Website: macys
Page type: customer-info-address
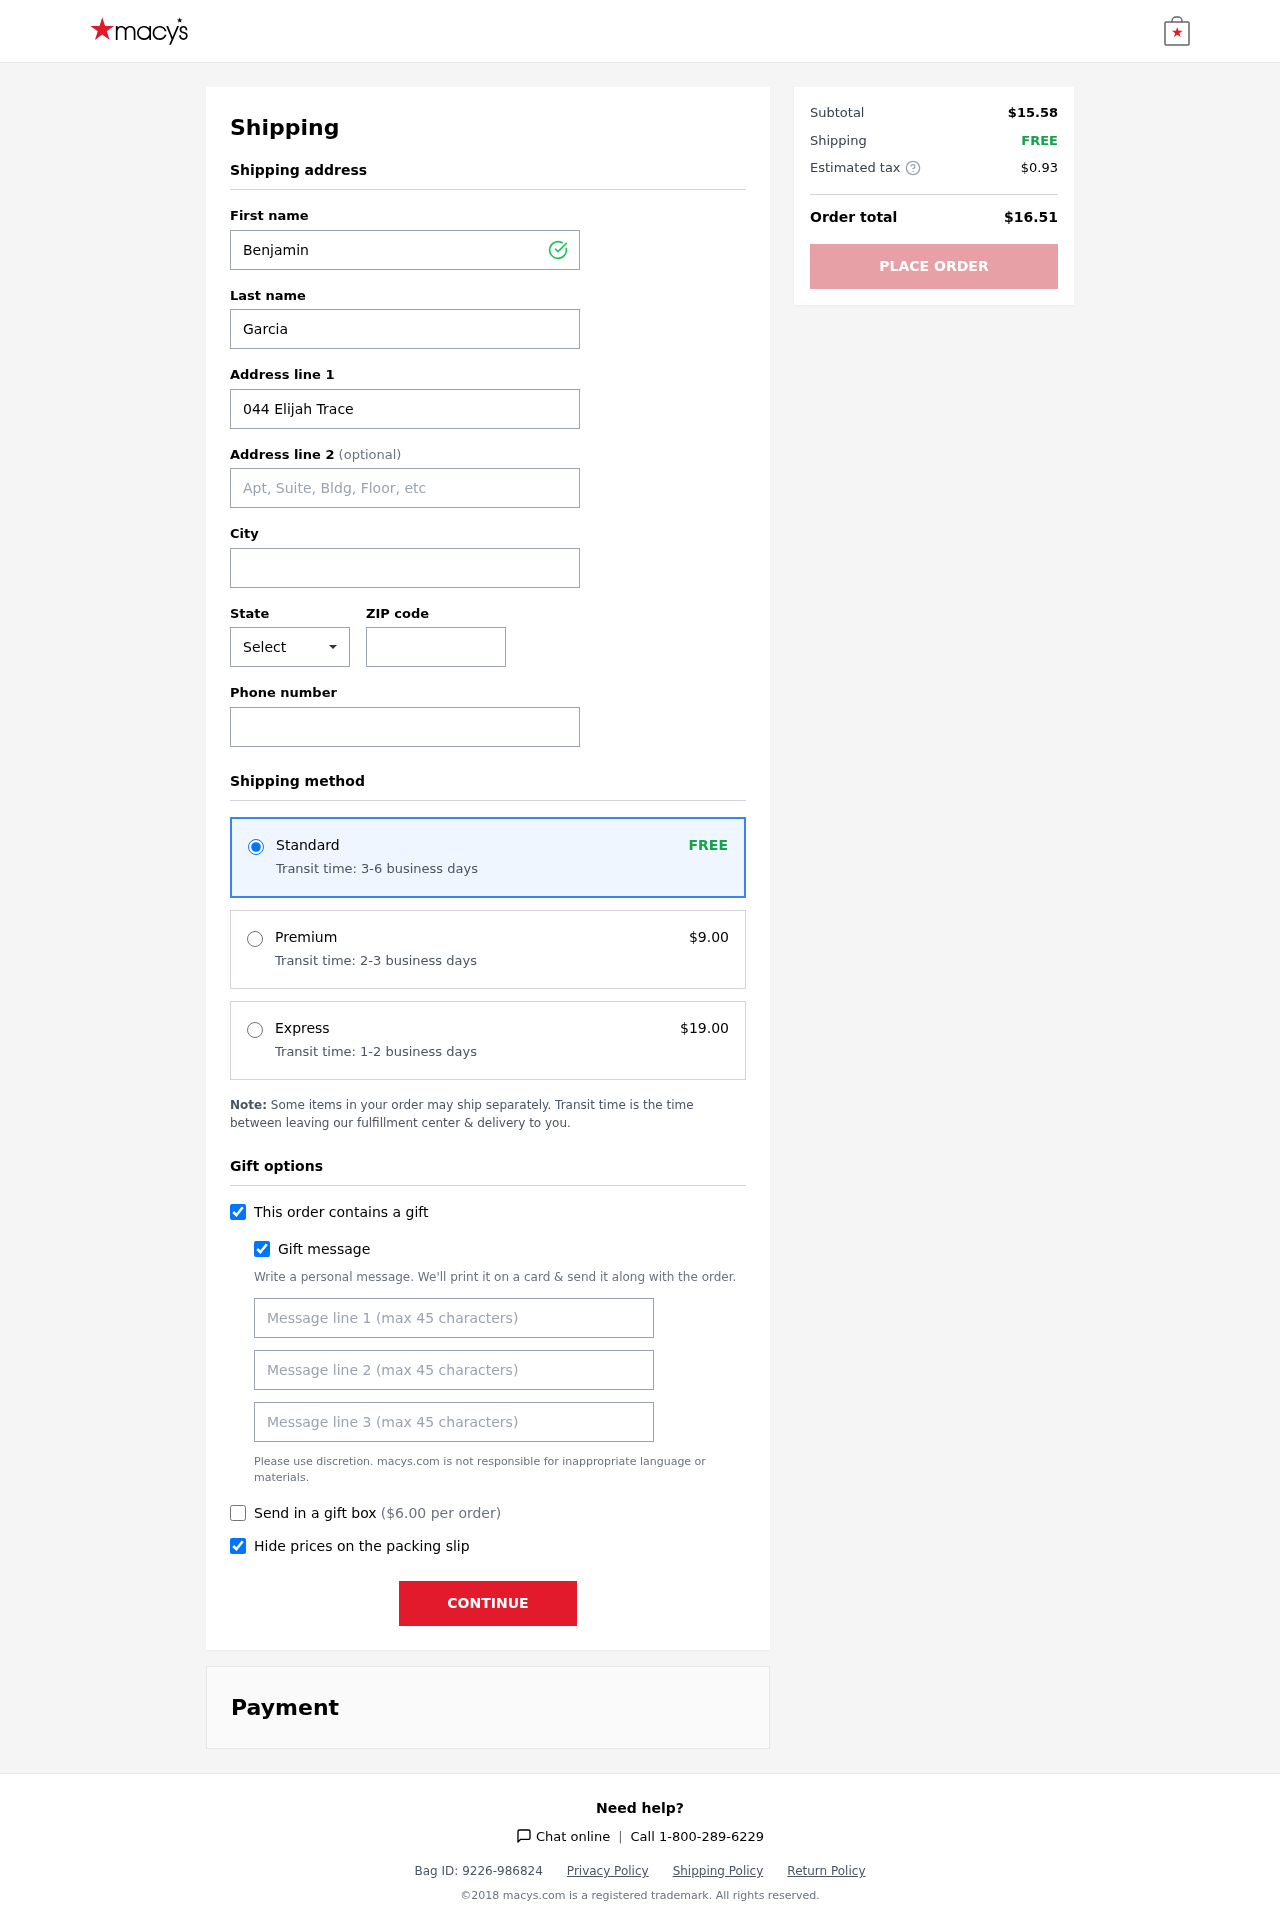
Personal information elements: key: PII_CITY
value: East Tiffany
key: PII_FIRSTNAME
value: Benjamin
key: PII_GIFT_MESSAGE
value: Hey Joseph! I came across this mixed berry psyllium husk powder and thought of you—perfect for those morning smoothies we both love. Hope it adds a little something special to your day! Benjamin
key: PII_LASTNAME
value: Garcia
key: PII_PHONE
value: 7674267364
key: PII_POSTCODE
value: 98182
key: PII_STATE_ABBR
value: IL
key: PII_STREET
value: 044 Elijah Trace
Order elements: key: ORDER_SHIPPING_STANDARD
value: FREE
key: ORDER_SHIPPING_STANDARD_TIME
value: Transit time: 3-6 business days
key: ORDER_SHIPPING_PREMIUM
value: $9.00
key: ORDER_SHIPPING_PREMIUM_TIME
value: Transit time: 2-3 business days
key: ORDER_SHIPPING_EXPRESS
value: $19.00
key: ORDER_SHIPPING_EXPRESS_TIME
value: Transit time: 1-2 business days
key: ORDER_GIFT_BOX_FEE
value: $6.00
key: ORDER_SUBTOTAL
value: $15.58
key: ORDER_SHIPPING_COST
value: FREE
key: ORDER_TAX
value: $0.93
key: ORDER_TOTAL
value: $16.51